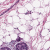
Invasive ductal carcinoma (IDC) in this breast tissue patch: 0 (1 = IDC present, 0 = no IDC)